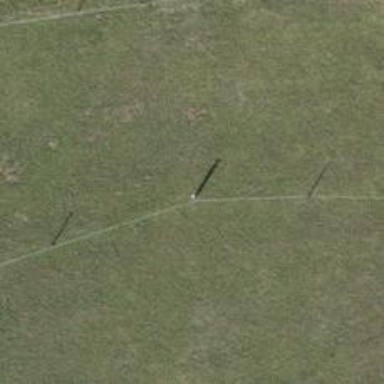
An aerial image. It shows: Fence.